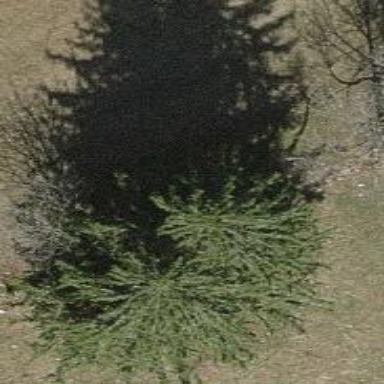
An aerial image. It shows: Needle-leaved tree in natural setting.